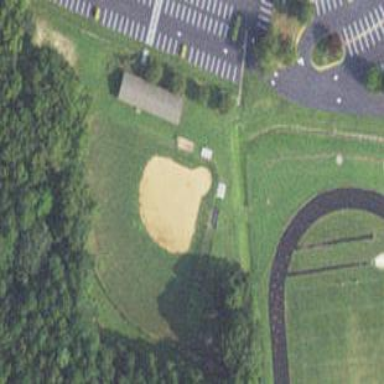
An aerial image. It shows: Softball pitch for leisure and sport activities.